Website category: book
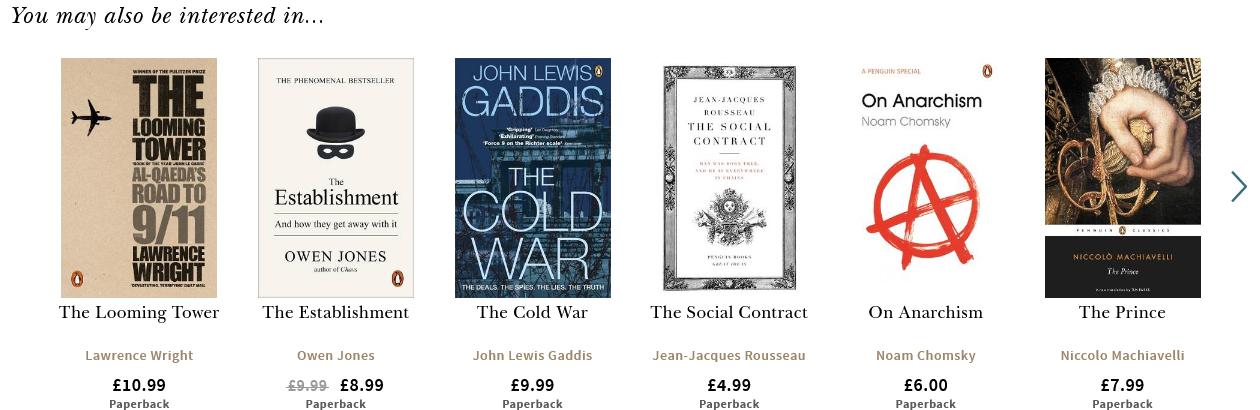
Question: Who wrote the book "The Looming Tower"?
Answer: Lawrence Wright

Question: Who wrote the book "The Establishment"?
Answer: Owen Jones

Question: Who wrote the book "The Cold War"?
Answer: John Lewis Gaddis

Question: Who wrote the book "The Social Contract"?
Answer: Jean-Jacques Rousseau

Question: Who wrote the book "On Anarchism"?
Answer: Noam Chomsky

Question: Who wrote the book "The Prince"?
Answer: Niccolo Machiavelli

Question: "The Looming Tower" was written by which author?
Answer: Lawrence Wright

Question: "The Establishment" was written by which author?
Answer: Owen Jones

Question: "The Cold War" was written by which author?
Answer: John Lewis Gaddis

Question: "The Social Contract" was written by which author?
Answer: Jean-Jacques Rousseau

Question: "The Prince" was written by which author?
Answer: Niccolo Machiavelli

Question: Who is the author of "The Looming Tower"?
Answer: Lawrence Wright

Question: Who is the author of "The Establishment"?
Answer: Owen Jones

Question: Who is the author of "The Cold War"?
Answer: John Lewis Gaddis

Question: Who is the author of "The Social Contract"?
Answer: Jean-Jacques Rousseau

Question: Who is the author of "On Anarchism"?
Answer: Noam Chomsky

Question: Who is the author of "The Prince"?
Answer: Niccolo Machiavelli

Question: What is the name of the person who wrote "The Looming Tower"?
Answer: Lawrence Wright

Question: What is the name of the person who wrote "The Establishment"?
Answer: Owen Jones

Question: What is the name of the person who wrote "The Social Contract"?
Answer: Jean-Jacques Rousseau

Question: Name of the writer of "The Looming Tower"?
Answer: Lawrence Wright

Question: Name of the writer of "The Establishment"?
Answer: Owen Jones

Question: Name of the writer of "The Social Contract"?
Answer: Jean-Jacques Rousseau

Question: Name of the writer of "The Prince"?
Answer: Niccolo Machiavelli

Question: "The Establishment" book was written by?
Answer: Owen Jones

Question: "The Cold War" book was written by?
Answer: John Lewis Gaddis

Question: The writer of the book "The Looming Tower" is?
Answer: Lawrence Wright

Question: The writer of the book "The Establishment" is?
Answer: Owen Jones

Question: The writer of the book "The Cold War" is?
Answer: John Lewis Gaddis

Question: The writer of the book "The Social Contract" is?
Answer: Jean-Jacques Rousseau

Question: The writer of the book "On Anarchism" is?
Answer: Noam Chomsky

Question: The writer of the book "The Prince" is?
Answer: Niccolo Machiavelli

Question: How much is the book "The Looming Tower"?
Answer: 10.99

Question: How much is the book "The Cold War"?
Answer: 9.99

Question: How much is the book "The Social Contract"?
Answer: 4.99

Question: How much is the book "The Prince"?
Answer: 7.99

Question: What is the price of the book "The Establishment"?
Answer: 8.99

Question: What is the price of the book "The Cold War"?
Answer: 9.99

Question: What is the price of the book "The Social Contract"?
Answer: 4.99

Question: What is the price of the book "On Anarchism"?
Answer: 6.00

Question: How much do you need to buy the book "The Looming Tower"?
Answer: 10.99

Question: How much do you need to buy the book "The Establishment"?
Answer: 8.99

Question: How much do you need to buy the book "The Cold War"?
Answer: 9.99

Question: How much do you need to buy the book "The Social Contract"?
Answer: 4.99

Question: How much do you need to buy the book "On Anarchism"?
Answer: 6.00

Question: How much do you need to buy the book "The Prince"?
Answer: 7.99

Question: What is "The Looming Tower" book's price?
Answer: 10.99

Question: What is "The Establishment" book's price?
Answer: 8.99

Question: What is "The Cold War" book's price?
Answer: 9.99

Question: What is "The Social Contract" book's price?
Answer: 4.99

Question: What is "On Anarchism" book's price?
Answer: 6.00

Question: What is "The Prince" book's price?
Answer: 7.99

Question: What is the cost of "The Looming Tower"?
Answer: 10.99

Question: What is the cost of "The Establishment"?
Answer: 8.99

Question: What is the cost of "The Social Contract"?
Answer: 4.99

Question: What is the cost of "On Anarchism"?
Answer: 6.00

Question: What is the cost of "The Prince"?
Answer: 7.99

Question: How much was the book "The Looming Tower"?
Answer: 10.99

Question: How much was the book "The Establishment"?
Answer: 8.99

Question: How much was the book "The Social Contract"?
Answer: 4.99

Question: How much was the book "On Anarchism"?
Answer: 6.00

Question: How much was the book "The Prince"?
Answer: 7.99

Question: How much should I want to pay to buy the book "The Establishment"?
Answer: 8.99

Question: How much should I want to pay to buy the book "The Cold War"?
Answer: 9.99